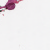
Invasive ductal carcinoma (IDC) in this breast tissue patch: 0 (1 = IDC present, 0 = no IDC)